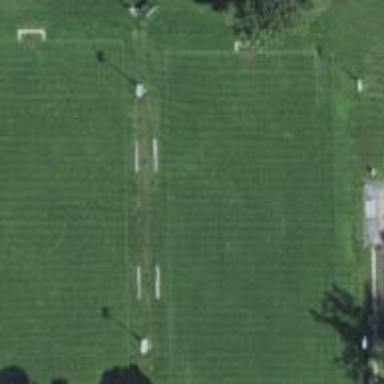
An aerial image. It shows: Soccer pitch for leisureland activities.